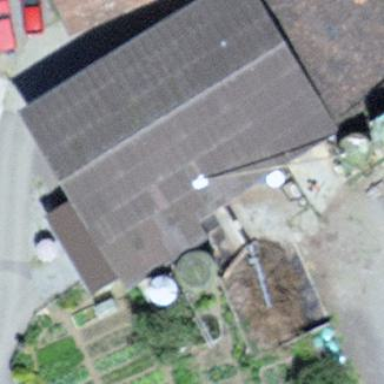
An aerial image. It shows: Barn.